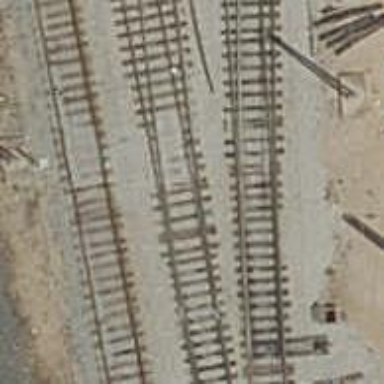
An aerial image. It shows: Rail yard with electrified contact lines for the trains.